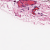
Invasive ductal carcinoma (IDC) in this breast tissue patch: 0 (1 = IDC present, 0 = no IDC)